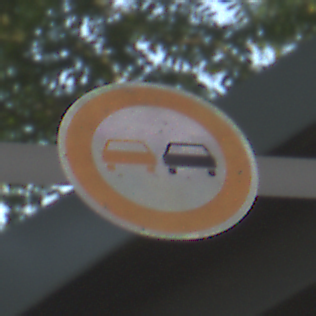
Verkehrszeichen: Ueberholverbot
Umgebung: Outdoor, Suburban
Tageszeit: SunriseSunset
Wetter: Clear
Licht: Natural
Jahreszeit: NotSpecified
Kontrast: HighContrast